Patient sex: F
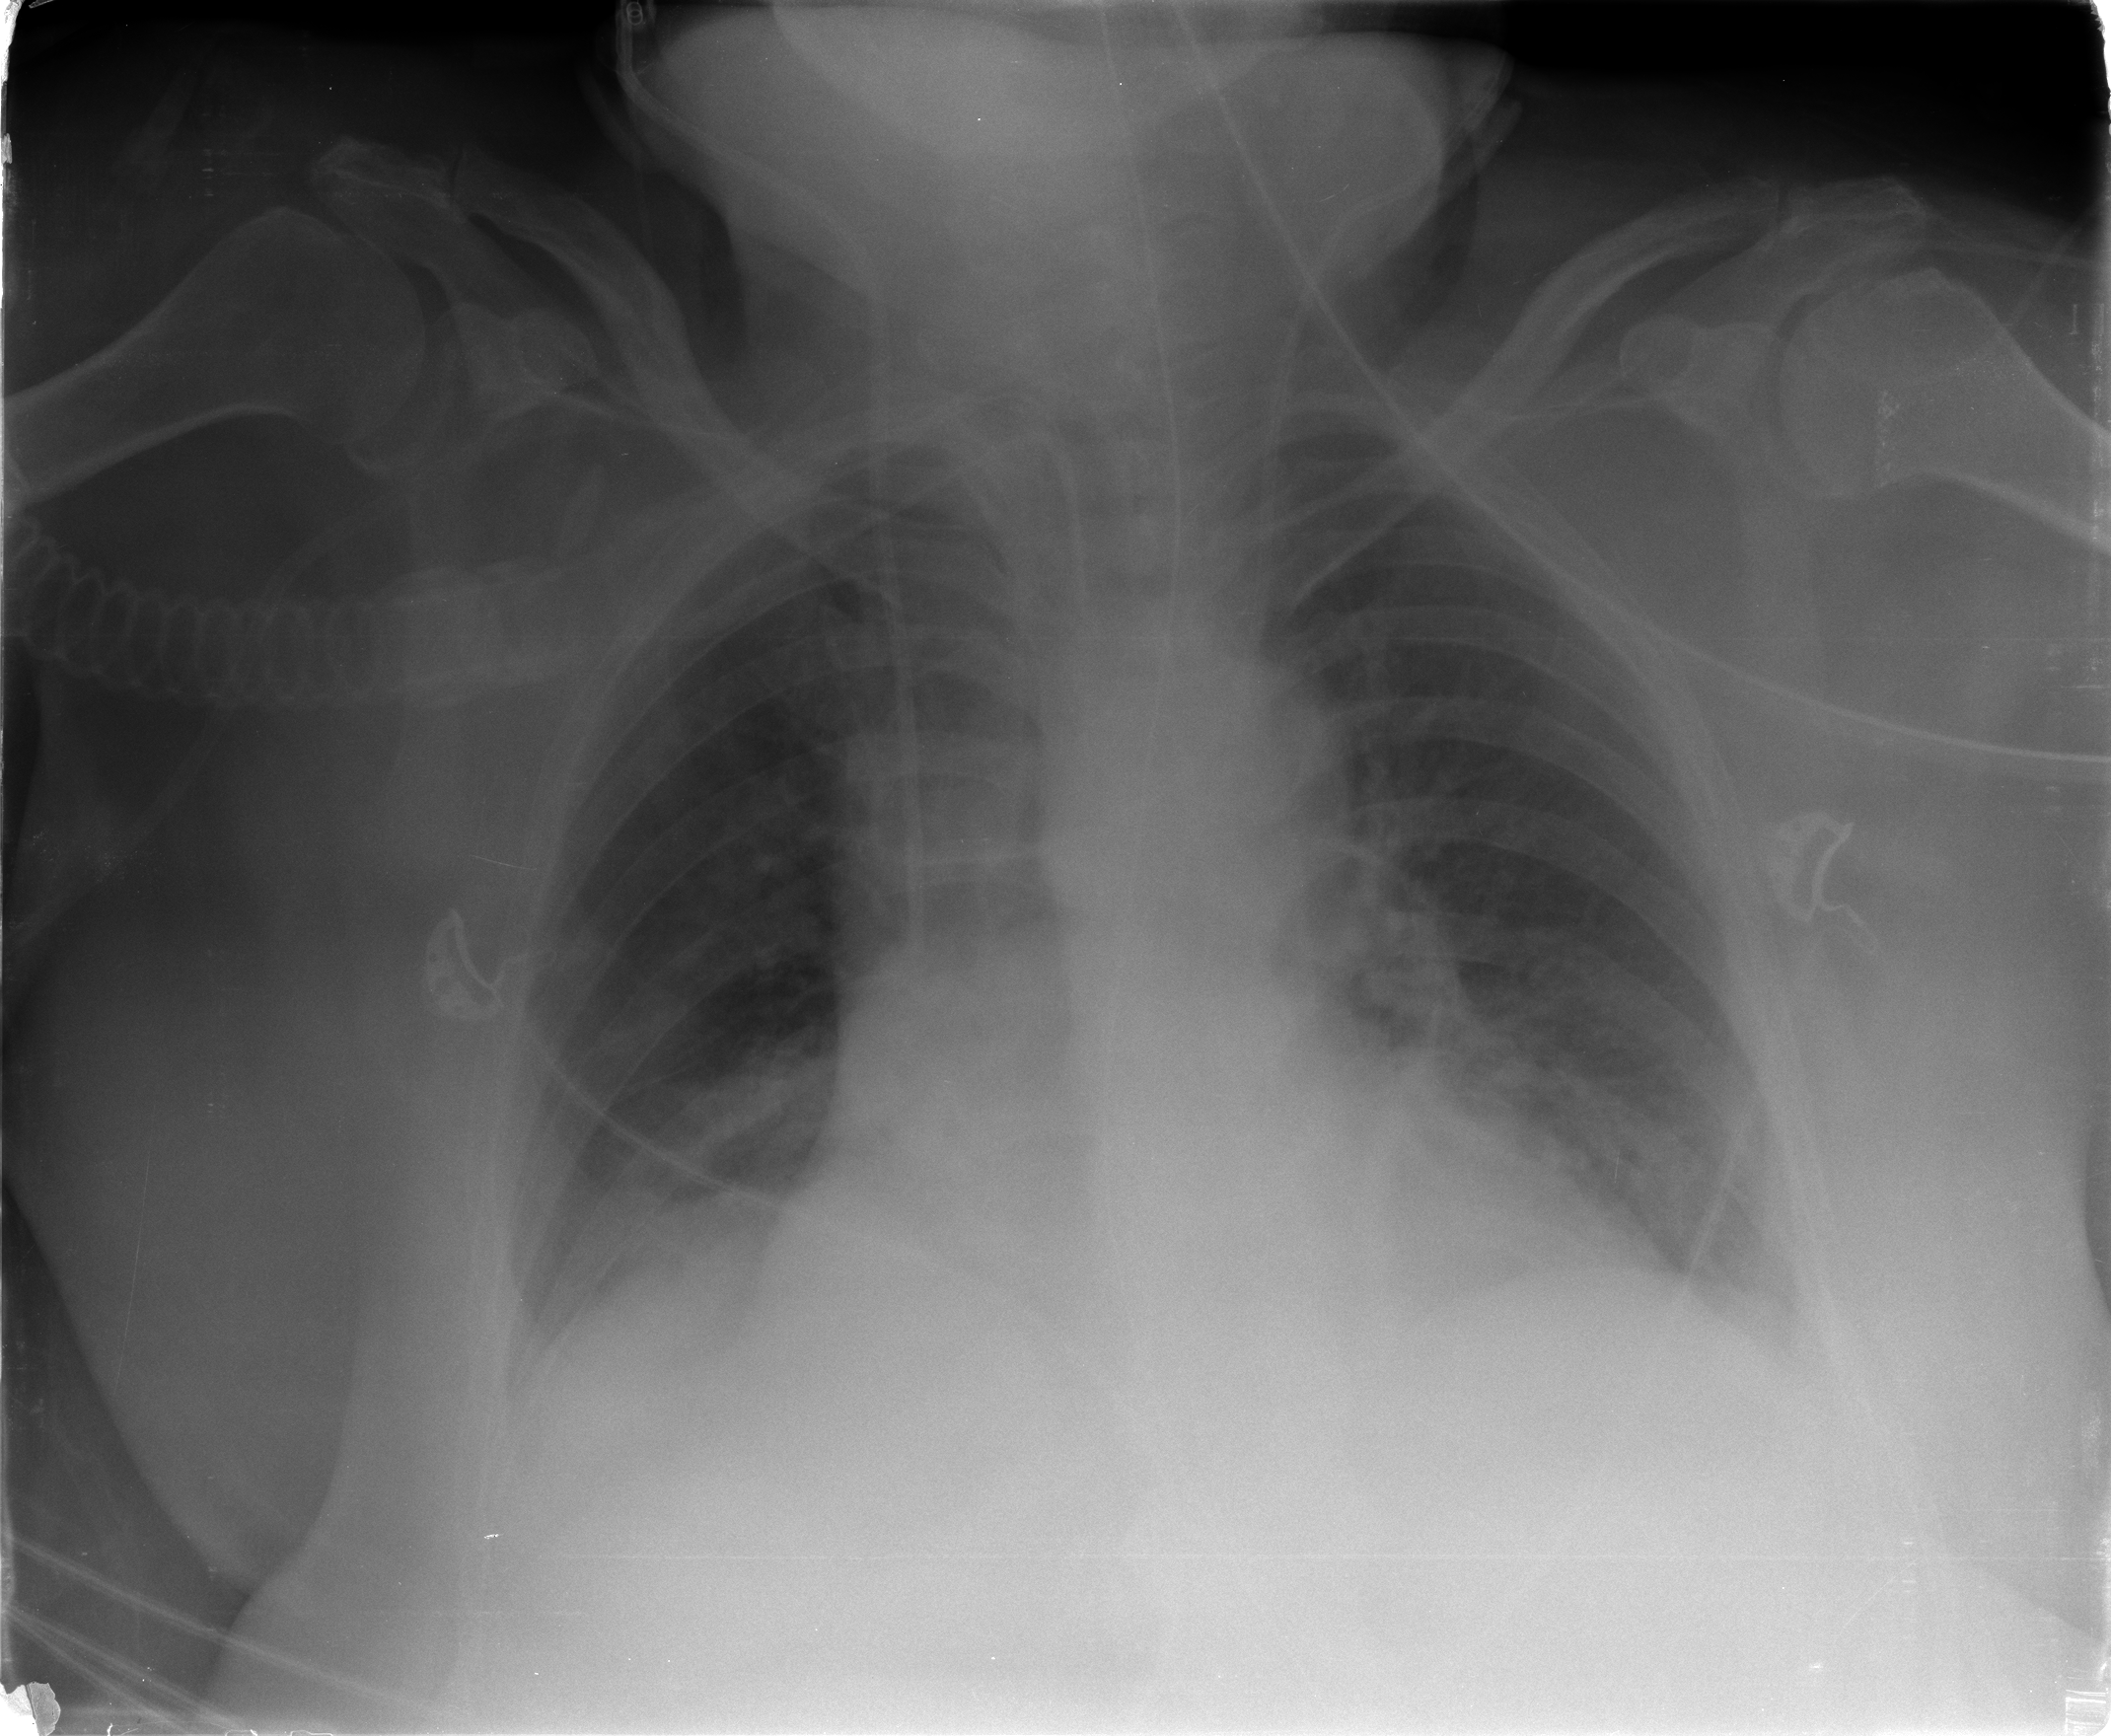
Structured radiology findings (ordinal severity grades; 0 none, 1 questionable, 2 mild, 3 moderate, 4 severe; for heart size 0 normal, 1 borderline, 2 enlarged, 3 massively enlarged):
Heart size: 2
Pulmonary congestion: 0
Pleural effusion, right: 1
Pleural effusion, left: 1
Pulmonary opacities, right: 0
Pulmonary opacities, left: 0
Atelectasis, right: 1
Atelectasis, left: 2